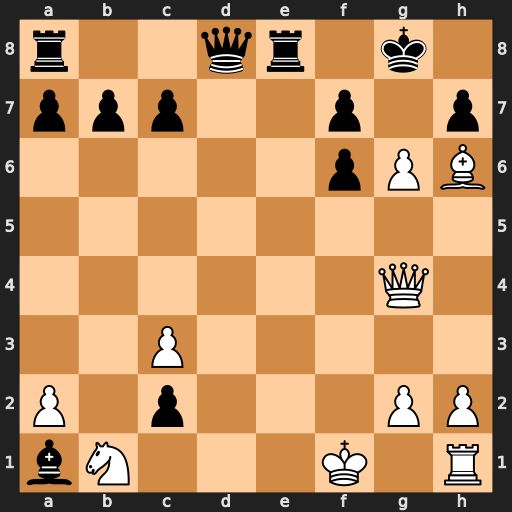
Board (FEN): r2qr1k1/ppp2p1p/5pPB/8/6Q1/2P5/P1p3PP/bN3K1R
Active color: w
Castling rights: -
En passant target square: -
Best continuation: gxh7+ Kxh7 Qg7#